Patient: sex M, age 77
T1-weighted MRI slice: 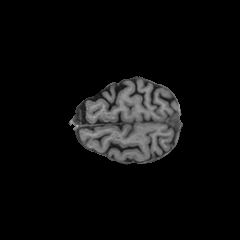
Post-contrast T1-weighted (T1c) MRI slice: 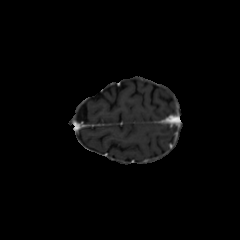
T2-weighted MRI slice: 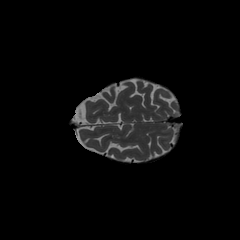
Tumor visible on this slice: no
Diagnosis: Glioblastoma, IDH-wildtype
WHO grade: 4